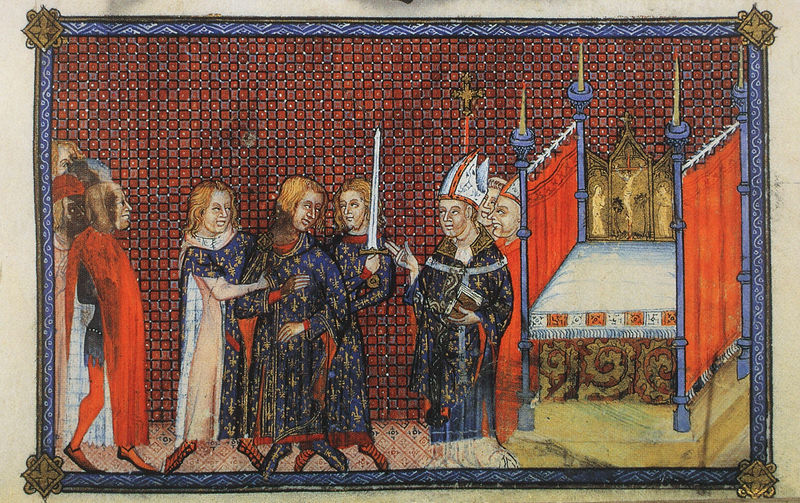
Titel: Buch zur Krönung Charles V von Frankreich/ Coronation Book of Charles V of France
Institution: British Library
Schlagwörter: blau, frankreich, frau, szene, weiss, rot, tuch, muster, bibel, rahmen, geistlicher, gewand, gold, mantel, seide, bischof, könig, papst, thron, bett, buch, kreuz, mantl, schwert, herrscher, kardinal, lilie, ritter, mittelalter, krönung, segen, ehre, mitra, lilien, abt, bischoff, tuchmalerei